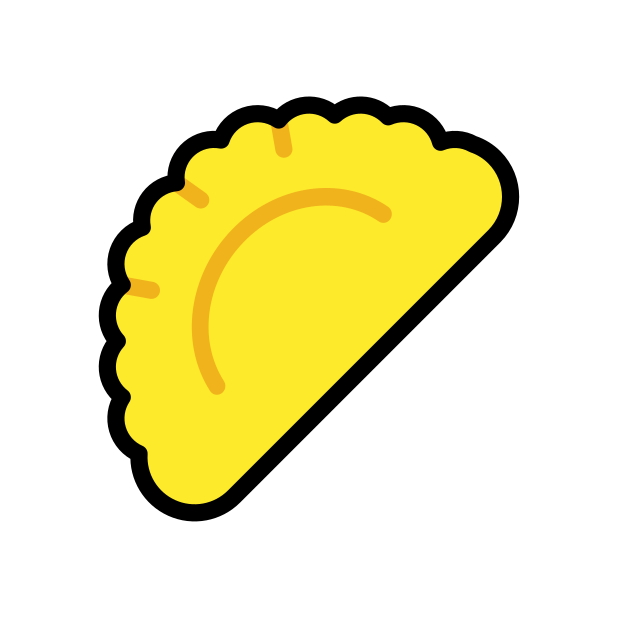
Emoji: 🥟
Name: dumpling
Unicode: 0x1f95f